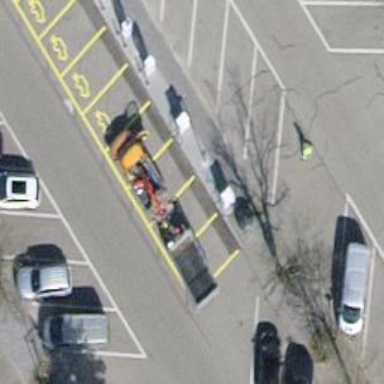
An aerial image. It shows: Charging station.